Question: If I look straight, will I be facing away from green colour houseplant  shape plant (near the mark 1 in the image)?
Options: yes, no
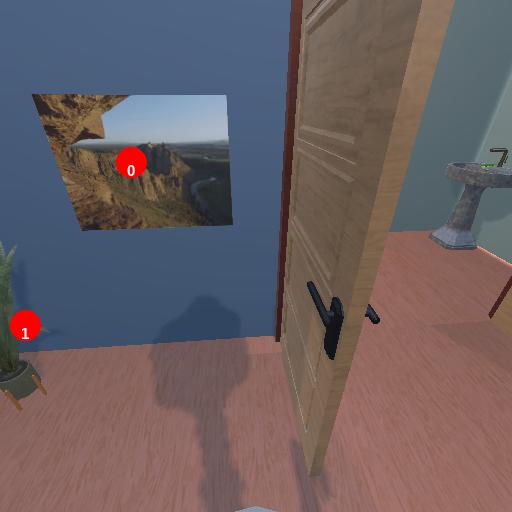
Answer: yes